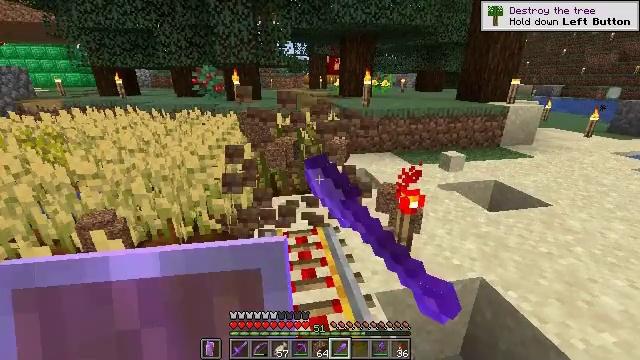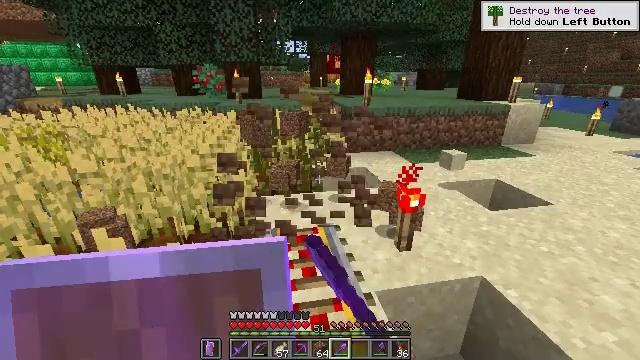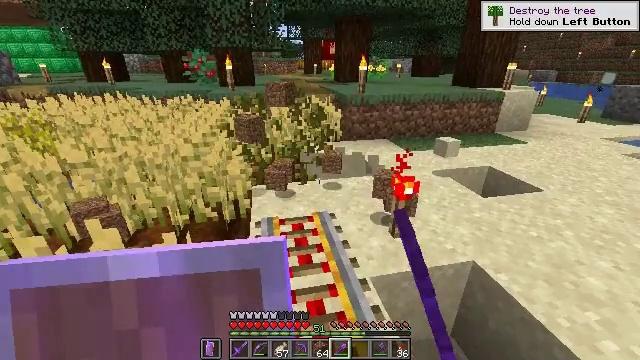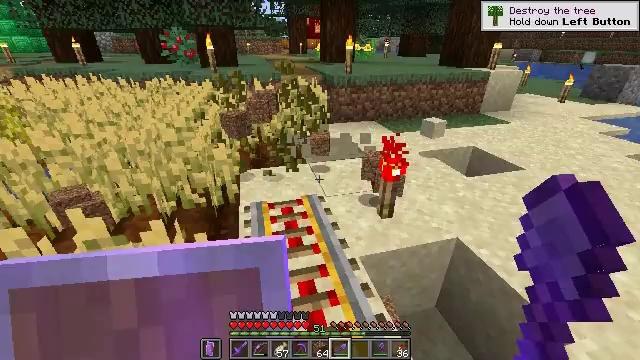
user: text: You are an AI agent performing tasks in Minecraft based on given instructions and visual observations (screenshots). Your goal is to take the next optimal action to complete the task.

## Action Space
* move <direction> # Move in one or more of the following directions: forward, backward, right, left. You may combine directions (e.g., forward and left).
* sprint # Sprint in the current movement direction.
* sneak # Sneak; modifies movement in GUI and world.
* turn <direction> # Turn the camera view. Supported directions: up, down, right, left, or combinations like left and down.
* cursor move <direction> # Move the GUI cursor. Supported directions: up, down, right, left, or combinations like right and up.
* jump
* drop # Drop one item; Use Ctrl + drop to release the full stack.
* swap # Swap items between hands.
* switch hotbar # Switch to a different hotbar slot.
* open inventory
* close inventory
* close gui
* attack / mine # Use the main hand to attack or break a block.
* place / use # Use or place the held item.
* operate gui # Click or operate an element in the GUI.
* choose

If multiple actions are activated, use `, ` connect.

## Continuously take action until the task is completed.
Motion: motion action
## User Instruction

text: Destroy the wheat to collect it.
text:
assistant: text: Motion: attack / mine
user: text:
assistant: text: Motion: turn right and down
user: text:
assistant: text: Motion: turn right and down
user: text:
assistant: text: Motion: no_op